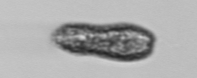
Label: Pseudochattonella_farcimen